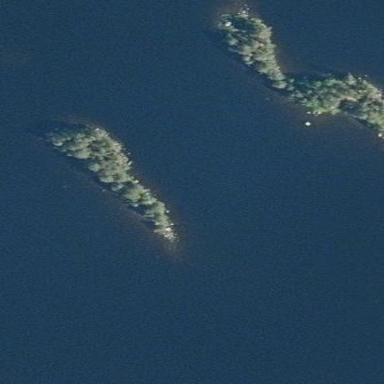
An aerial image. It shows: Image showing island.